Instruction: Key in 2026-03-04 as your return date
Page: home
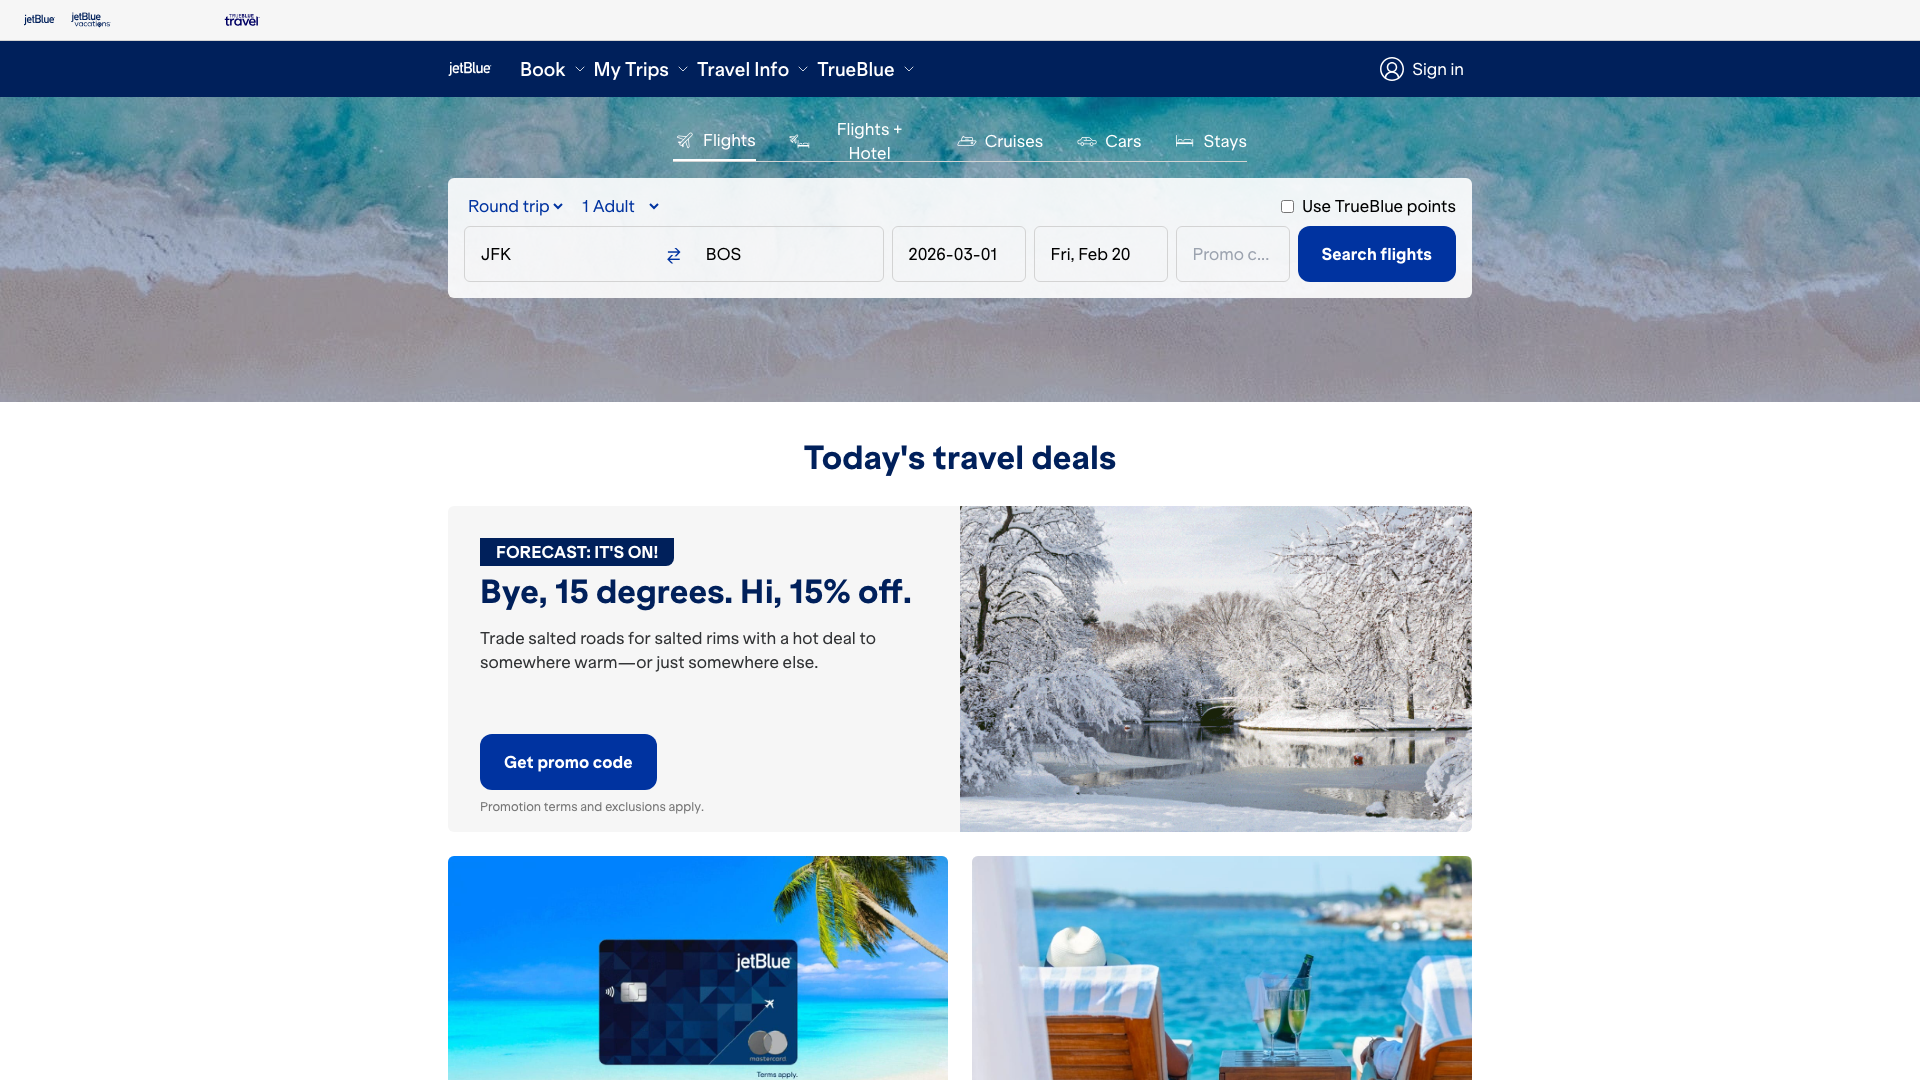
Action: type